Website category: movie
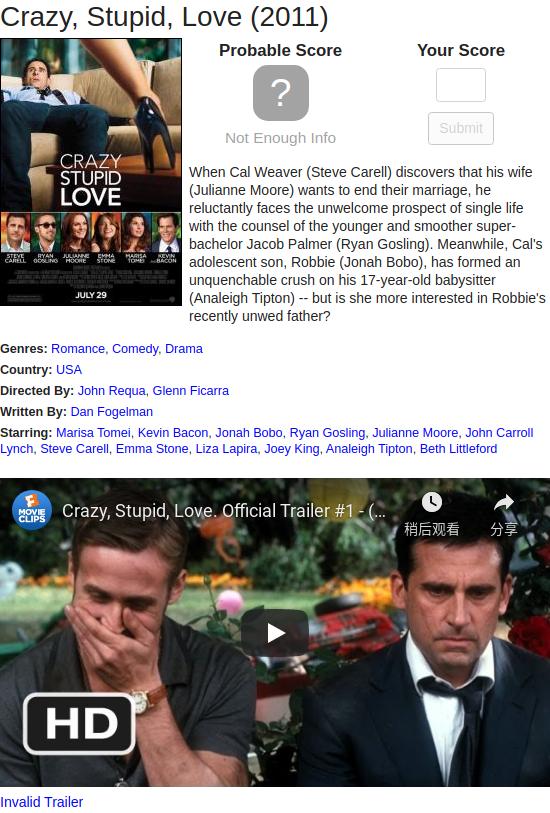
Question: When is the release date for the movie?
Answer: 2011

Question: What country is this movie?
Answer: USA

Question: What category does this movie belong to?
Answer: Romance

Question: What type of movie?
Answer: Romance

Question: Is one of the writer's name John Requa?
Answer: no

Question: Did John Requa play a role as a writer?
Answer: no

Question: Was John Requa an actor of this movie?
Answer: no

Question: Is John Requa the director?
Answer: yes

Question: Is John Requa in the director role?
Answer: yes

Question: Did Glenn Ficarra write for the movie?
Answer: no

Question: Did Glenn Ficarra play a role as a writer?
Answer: no

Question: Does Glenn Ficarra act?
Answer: no

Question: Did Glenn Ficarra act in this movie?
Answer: no

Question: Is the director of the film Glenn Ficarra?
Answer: yes

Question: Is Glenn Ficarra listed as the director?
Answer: yes

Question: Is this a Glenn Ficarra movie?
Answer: yes

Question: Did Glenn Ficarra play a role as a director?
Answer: yes

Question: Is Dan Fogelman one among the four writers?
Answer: yes

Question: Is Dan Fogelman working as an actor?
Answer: no

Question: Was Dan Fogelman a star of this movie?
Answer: no

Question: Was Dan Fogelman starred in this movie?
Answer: no

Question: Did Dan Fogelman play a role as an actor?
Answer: no

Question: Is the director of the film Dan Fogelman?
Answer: no

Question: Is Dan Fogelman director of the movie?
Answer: no

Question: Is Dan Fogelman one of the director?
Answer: no

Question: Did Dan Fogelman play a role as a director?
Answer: no

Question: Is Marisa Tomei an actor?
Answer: yes

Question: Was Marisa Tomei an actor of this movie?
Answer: yes

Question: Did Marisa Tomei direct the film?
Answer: no

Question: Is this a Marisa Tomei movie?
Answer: no

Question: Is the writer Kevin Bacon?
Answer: no

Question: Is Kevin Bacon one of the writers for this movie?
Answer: no

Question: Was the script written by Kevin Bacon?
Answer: no

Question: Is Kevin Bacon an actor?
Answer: yes

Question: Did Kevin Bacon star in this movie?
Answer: yes

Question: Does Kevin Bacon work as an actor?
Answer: yes

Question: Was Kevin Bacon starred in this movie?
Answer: yes

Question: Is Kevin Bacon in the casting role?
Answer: yes

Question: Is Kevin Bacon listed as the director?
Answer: no

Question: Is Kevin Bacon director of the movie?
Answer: no

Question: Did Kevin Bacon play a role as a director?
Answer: no

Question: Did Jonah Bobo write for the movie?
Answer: no

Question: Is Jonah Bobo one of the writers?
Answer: no

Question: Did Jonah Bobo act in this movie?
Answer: yes

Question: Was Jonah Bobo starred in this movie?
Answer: yes

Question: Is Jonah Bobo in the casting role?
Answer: yes

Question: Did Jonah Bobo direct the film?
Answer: no

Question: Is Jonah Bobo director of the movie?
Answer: no

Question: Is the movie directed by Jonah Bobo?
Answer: no

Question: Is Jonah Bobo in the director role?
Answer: no

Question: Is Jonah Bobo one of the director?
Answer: no

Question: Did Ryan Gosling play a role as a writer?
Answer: no

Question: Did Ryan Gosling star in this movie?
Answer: yes

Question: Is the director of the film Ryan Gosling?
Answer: no

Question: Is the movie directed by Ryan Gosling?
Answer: no

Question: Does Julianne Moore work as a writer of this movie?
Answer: no

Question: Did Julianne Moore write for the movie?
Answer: no

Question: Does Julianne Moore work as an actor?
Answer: yes

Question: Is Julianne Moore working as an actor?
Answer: yes

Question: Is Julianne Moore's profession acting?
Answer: yes

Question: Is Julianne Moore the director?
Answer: no

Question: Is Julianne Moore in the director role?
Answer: no

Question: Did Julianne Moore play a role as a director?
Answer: no

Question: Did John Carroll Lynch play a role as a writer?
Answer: no